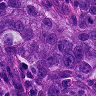
Metastatic tissue present: yes